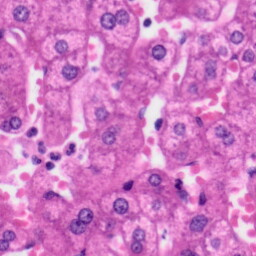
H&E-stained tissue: Liver